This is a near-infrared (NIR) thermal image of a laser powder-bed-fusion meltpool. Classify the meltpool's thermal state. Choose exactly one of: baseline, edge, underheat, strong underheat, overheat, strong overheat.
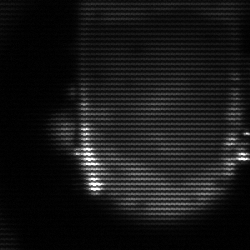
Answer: baseline